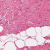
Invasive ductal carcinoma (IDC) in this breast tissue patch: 0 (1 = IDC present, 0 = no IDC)